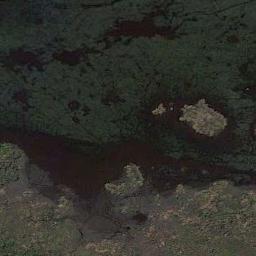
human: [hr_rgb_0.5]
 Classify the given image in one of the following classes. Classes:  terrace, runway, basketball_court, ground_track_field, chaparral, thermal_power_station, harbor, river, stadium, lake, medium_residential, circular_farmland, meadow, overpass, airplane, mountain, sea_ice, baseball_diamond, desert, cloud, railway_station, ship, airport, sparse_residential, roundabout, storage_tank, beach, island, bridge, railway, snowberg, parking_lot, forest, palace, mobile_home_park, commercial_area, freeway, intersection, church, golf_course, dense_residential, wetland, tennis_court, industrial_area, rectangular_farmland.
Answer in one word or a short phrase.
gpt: wetland